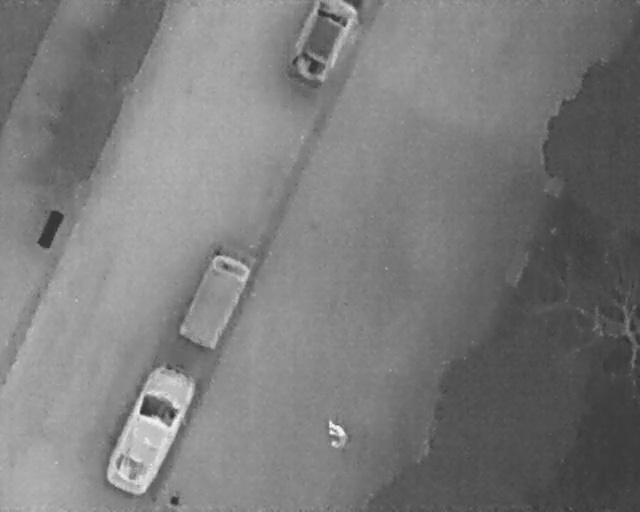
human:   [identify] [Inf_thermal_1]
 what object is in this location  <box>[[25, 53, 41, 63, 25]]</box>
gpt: <ref>1 large car at the center</ref>